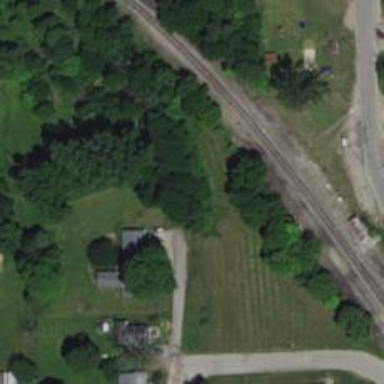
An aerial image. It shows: Abandoned railway.